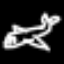
Label: airplane